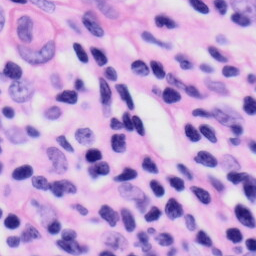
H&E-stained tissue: Skin